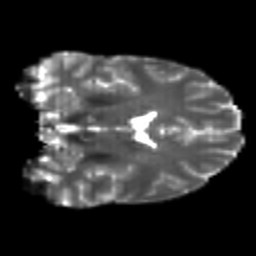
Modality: T2w
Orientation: coronal
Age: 26
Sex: male
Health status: healthy
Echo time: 0.074 s